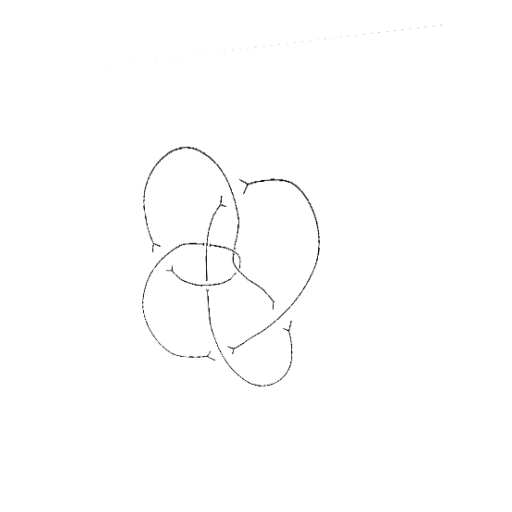
Crossing number: 8